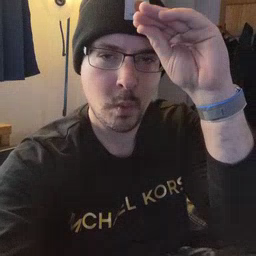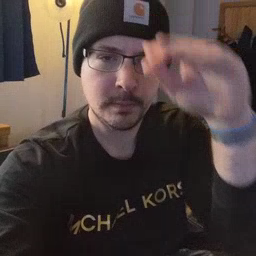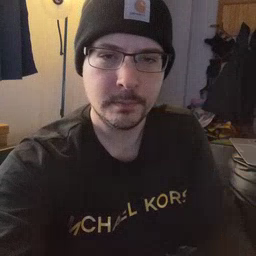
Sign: boy